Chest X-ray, PA view. Patient: 45 years old, sex M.
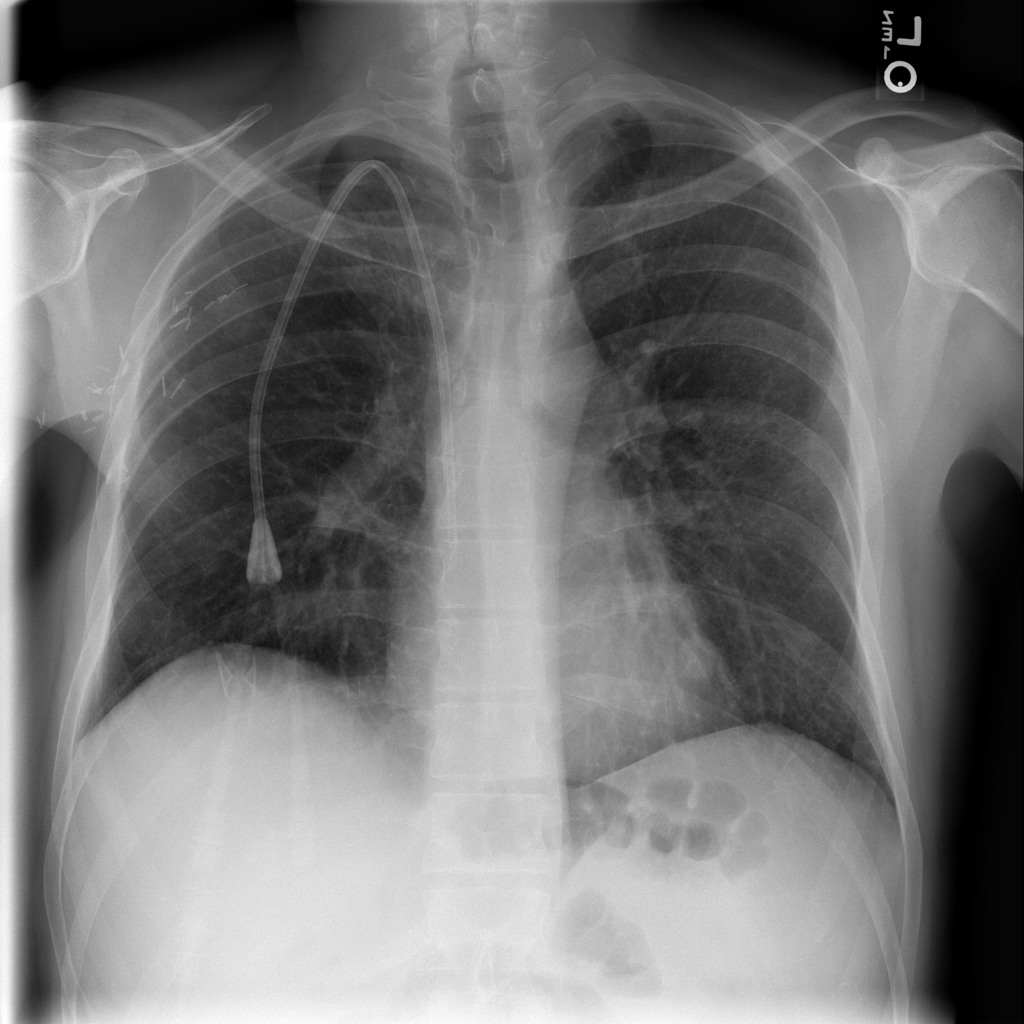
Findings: No Finding